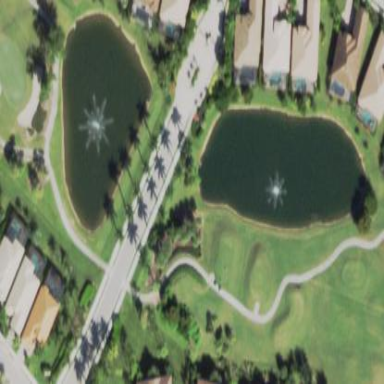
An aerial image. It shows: Picturesque scene of golf course with lateral water hazard.